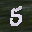
Label: 5